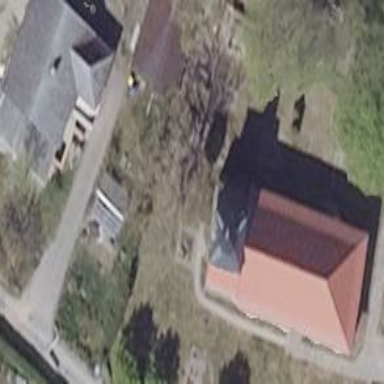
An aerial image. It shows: Church which is place of worship.